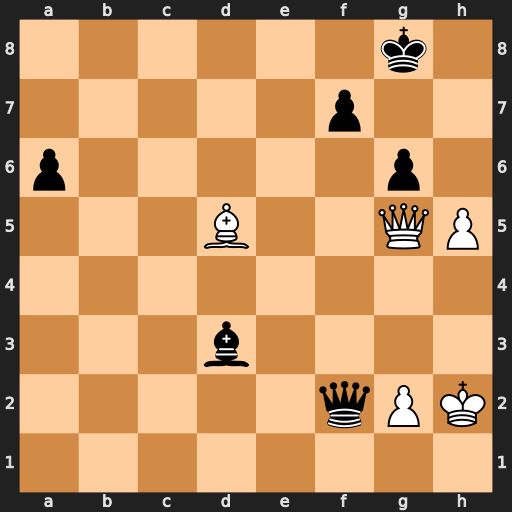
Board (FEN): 6k1/5p2/p5p1/3B2QP/8/3b4/5qPK/8
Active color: w
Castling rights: -
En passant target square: -
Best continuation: hxg6 Kg7 gxf7+ Bg6 Be6